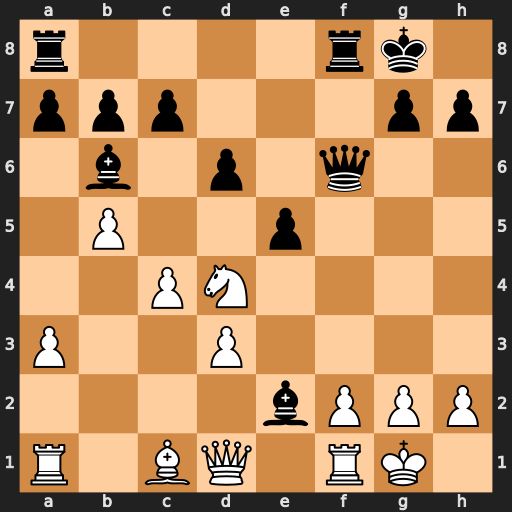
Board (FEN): r4rk1/ppp3pp/1b1p1q2/1P2p3/2PN4/P2P4/4bPPP/R1BQ1RK1
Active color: w
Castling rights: -
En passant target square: -
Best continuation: Nxe2 Bxf2+ Kh1